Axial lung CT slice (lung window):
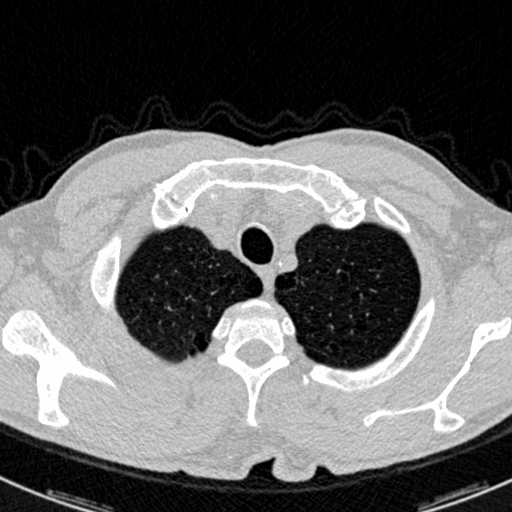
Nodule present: no